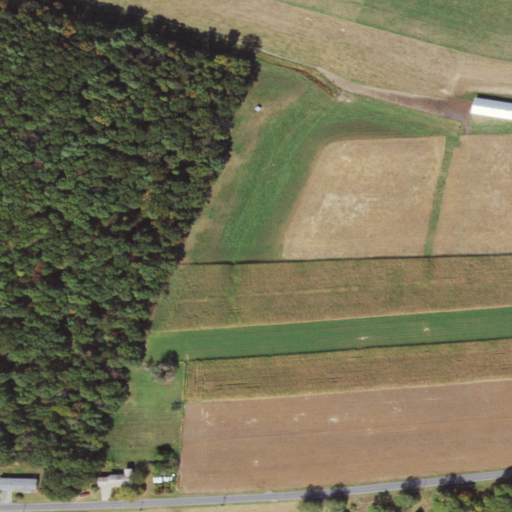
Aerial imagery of ridge(s) in Pennsylvania named Dresslers Ridge containing cultivated crops, deciduous forest, pasture, low intensity development, open development, mixed forest, and medium intensity development